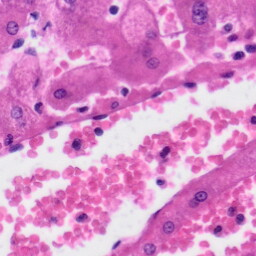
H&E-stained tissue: Liver